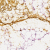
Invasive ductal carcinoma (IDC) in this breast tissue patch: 0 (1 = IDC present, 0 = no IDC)